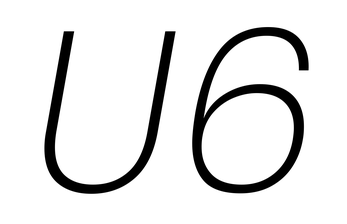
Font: Poppins-ExtraLightItalic